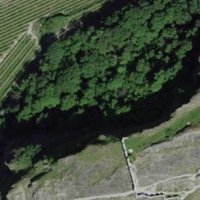
EUNIS habitat code: 50
Species observed at this site:
Podarcis muralis
Pontia edusa
Erysimum cheiri
Oedipoda caerulescens
Sedum album
Hipparchia statilinus